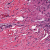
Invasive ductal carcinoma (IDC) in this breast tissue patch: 0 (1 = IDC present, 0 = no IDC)